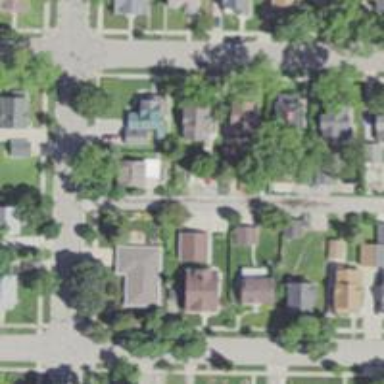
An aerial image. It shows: Alley classified as service road.